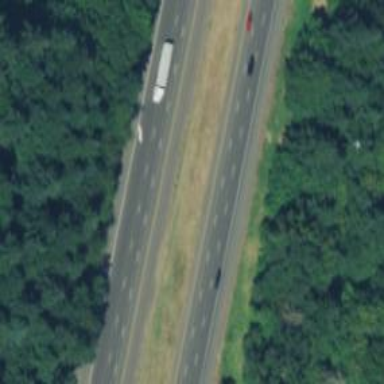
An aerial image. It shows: Asphalt motorway.